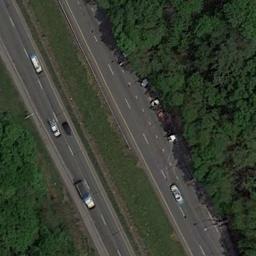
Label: freeway